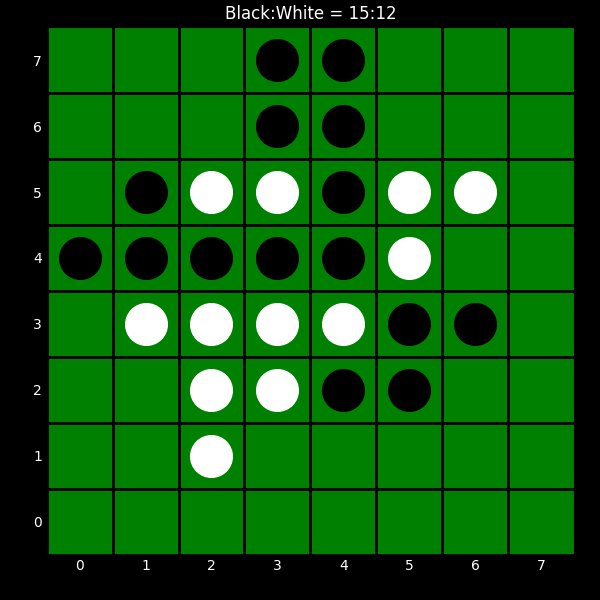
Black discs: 15
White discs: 12